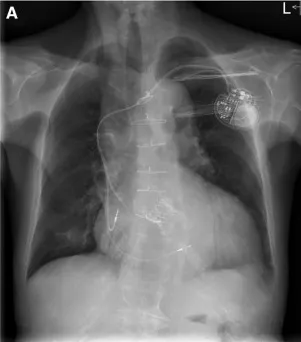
(A) Postoperative x-ray of the dual-chamber pacemaker with the atrial lead positioned in the right atrial appendage and the ventricular lead positioned transeptally for left bundle branch pacing (LBBP).
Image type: radiology (x_ray)